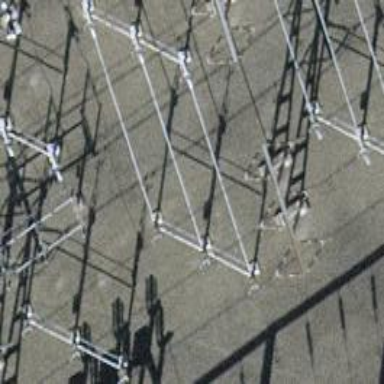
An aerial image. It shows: Power line with three cables configured as busbar.